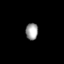
Tissue: skin
Cell type: Epithelial cells
Senescence score: 0.2374
Nuclear area (px): 204
Mean DAPI intensity: 157.446